Question: I have a (very rough) GUI created using QT Designer.
Within it there are two radio buttons. When Button A is toggled I would like the check boxes below to be unavailable for use.
When A is toggled, I would like to activate them.
Is this possible?
I have tried using the signal and slots mode, but I can only find an option to setChecked when B is toggled, not deactivate when A is toggled

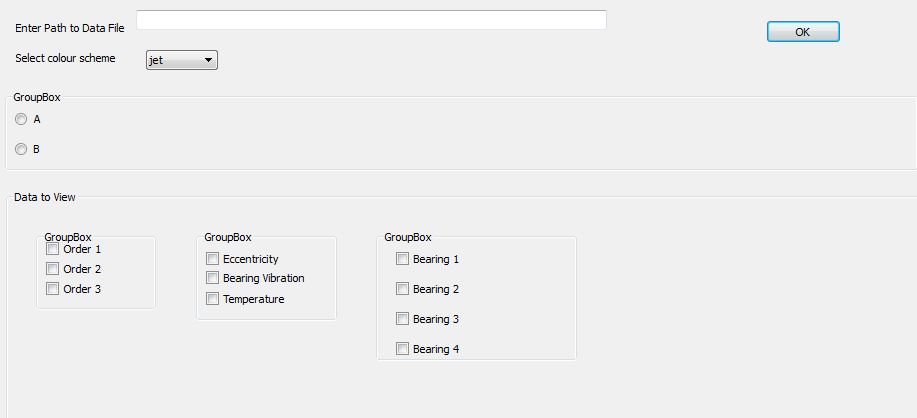
Answer: It's quite simple: just connect radio button signal 'toggled()' with group box's 'setVisible()' slot.
This will completely hide the checkboxes.
You can also connect 'toggled()' with every checkbox's 'setDisabled()' slot just to deactivate them.